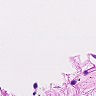
Metastatic tissue present: no